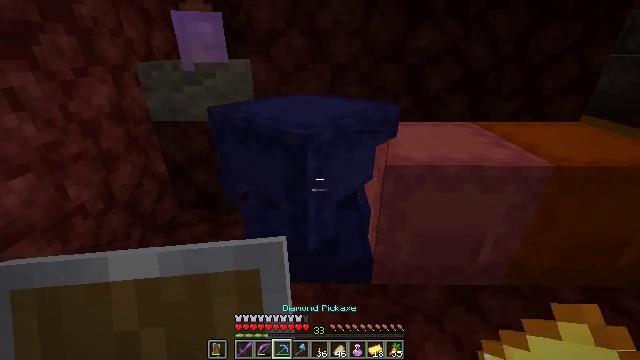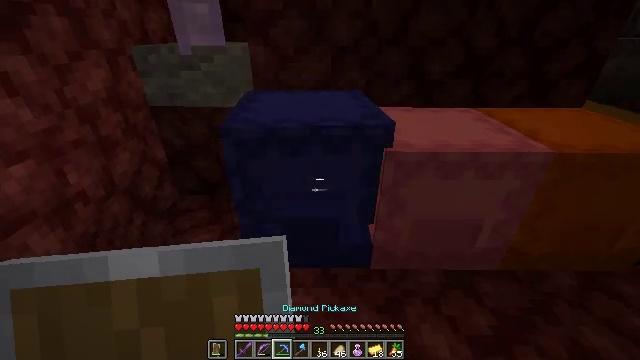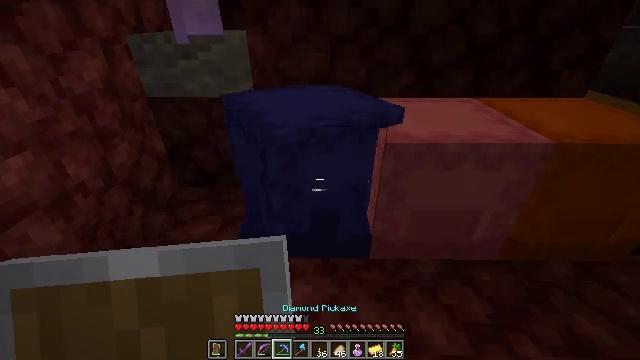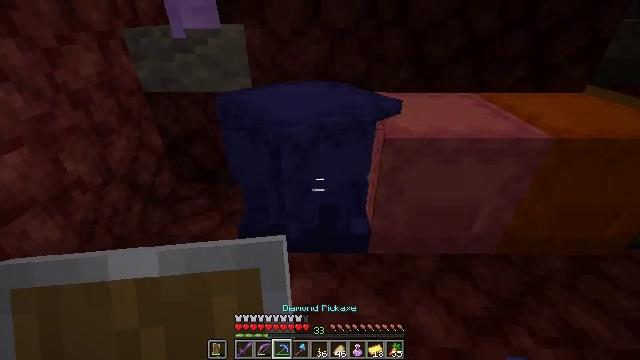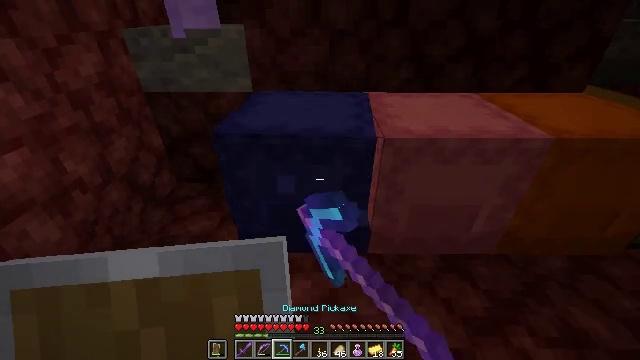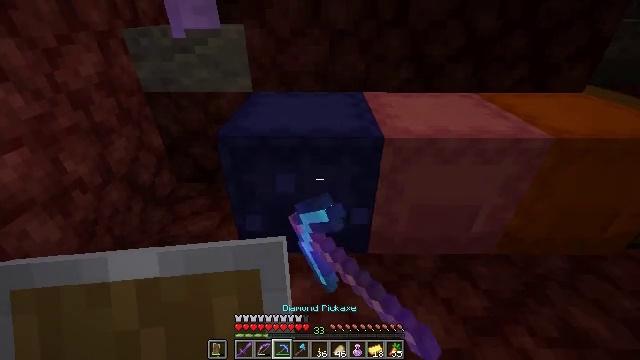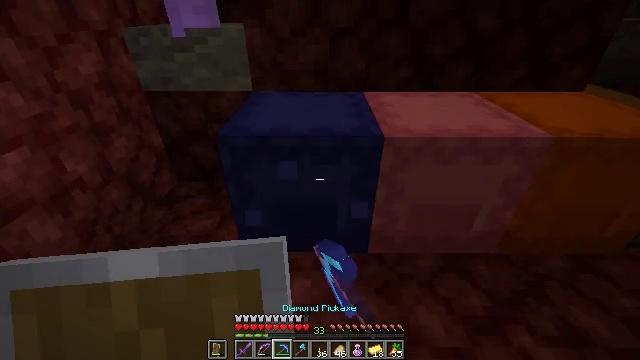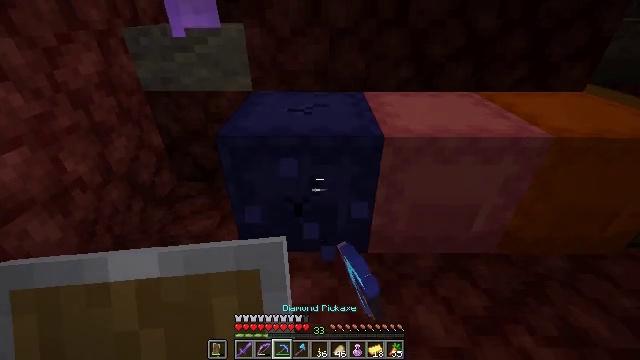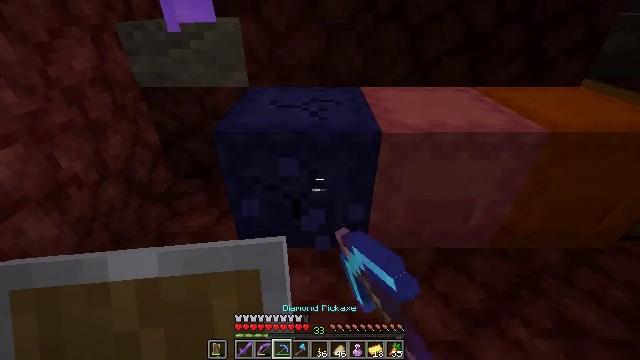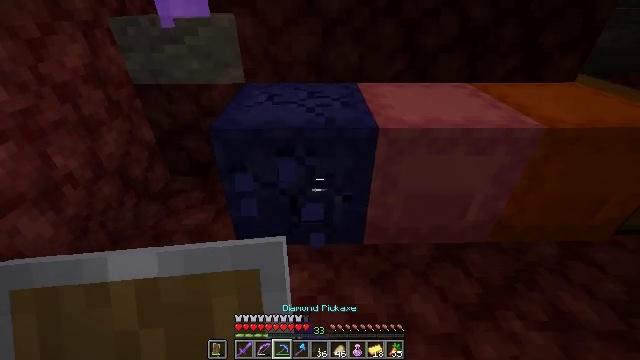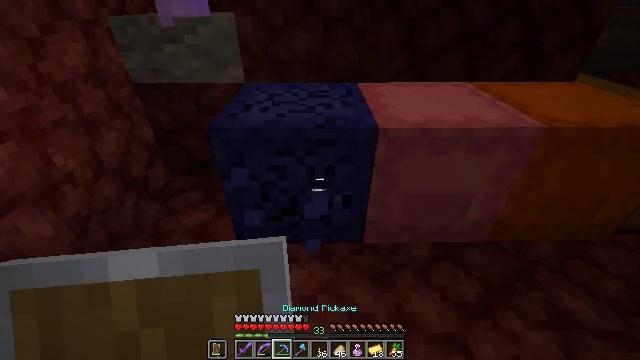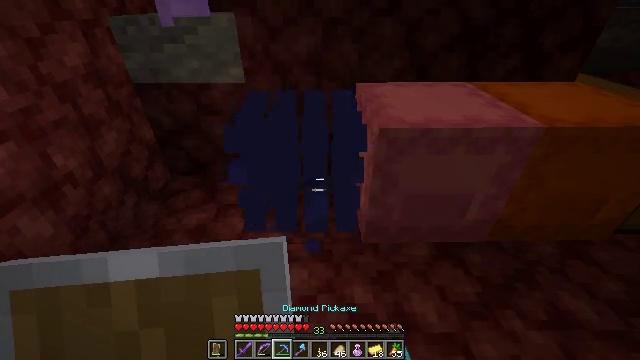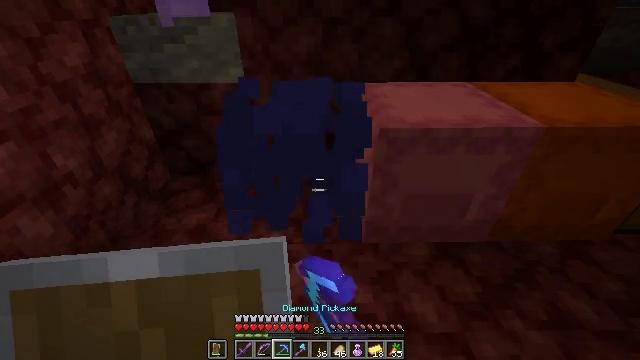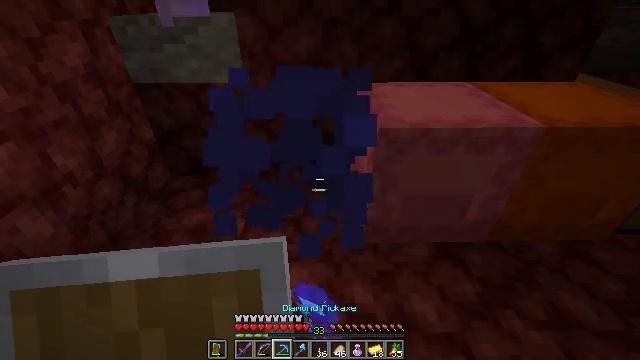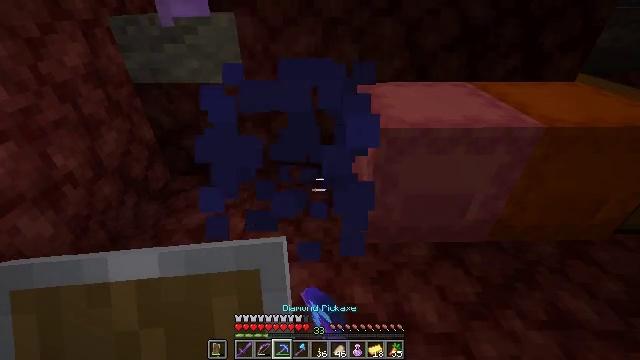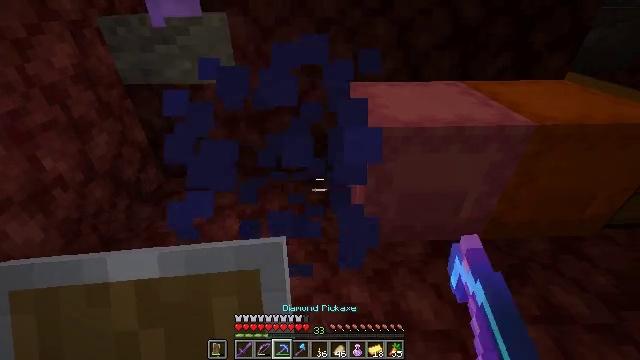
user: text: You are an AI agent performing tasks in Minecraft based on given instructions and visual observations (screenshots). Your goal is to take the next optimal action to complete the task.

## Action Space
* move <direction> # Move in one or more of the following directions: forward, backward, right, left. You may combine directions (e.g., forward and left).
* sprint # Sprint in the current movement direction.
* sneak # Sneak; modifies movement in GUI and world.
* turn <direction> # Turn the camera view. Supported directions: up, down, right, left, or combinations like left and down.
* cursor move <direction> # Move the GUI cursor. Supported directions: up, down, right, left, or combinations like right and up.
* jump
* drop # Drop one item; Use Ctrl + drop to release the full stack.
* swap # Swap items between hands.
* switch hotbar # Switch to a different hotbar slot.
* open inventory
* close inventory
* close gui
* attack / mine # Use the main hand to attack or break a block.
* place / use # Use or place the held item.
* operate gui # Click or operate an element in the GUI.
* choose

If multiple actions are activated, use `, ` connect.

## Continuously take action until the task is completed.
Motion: motion action
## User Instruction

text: Mine the blue shulker box.
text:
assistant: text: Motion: turn down, switch to hotbar 3
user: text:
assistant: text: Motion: turn down
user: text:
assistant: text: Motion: turn down, attack / mine
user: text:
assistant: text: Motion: attack / mine
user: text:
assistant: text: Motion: attack / mine
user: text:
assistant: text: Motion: attack / mine
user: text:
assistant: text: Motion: attack / mine
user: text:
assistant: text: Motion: attack / mine
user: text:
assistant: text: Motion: attack / mine
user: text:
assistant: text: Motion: attack / mine
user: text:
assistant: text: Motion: attack / mine
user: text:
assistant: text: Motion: attack / mine
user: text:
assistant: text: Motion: attack / mine
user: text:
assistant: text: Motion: attack / mine
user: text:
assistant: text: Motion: turn right, attack / mine
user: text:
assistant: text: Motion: turn right and up, attack / mine
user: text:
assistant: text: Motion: attack / mine